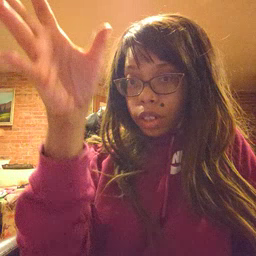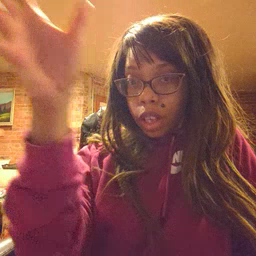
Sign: grandpa